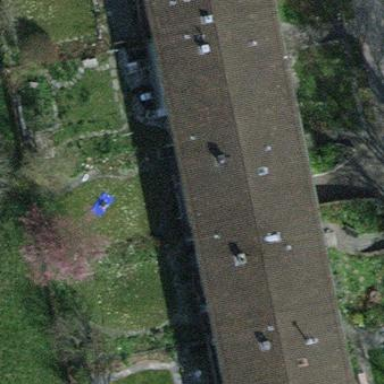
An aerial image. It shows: Terrace building with gabled roof.